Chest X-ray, PA view. Patient: 34 years old, sex F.
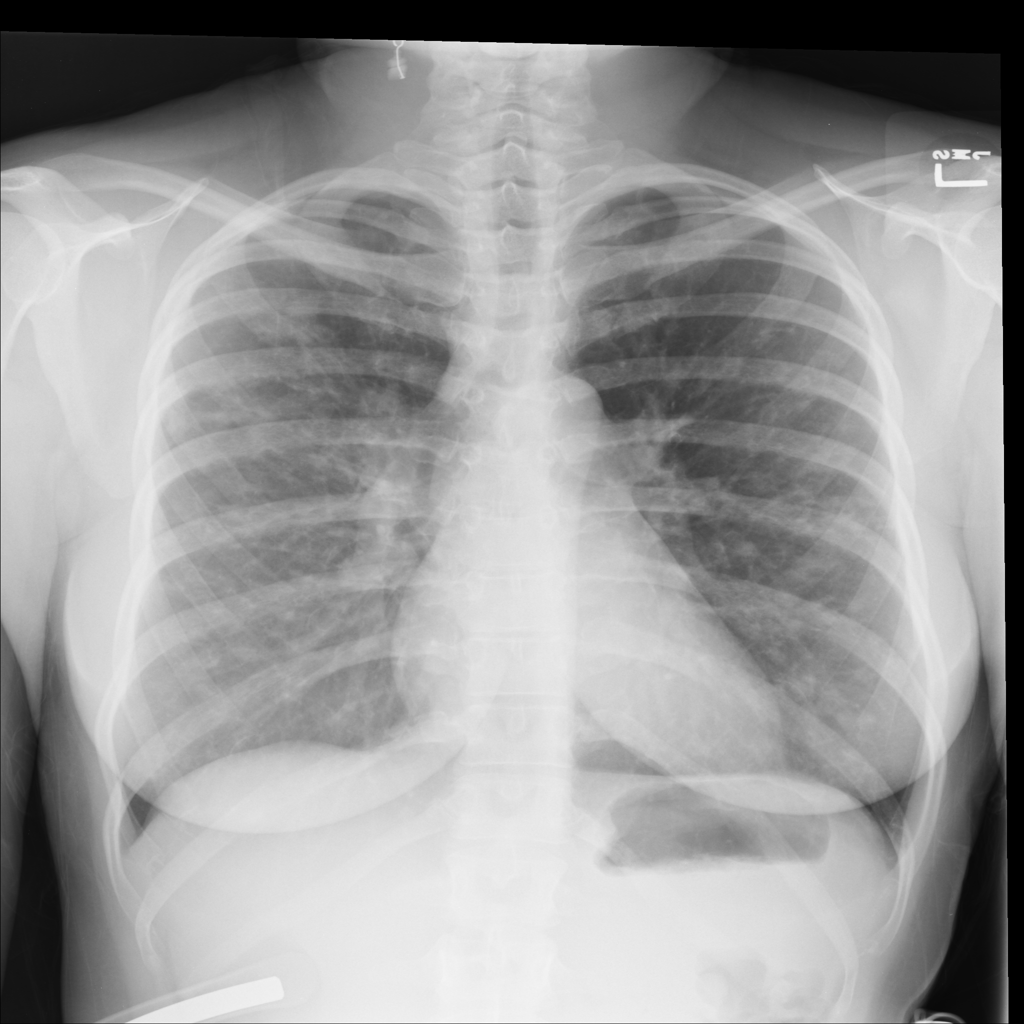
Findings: Nodule